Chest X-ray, AP view. Patient: 59 years old, sex F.
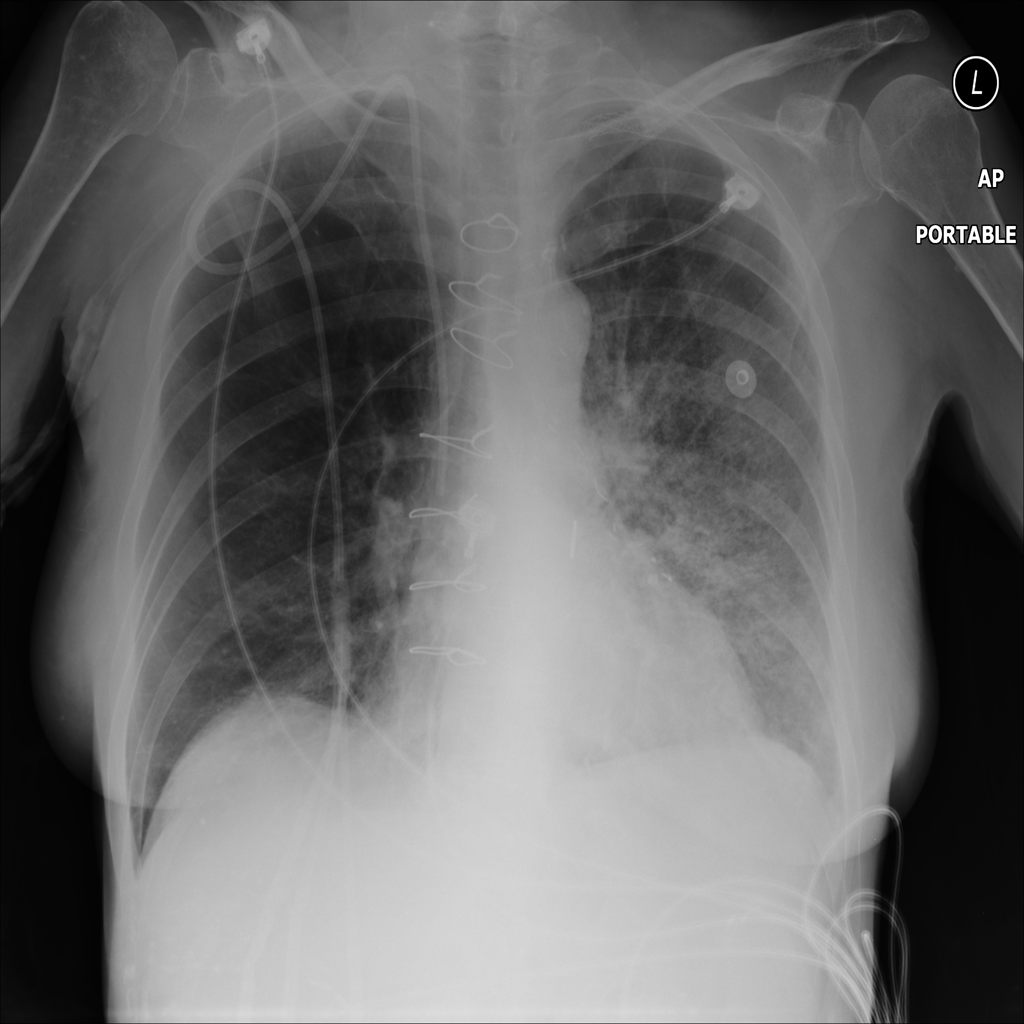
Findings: Infiltration